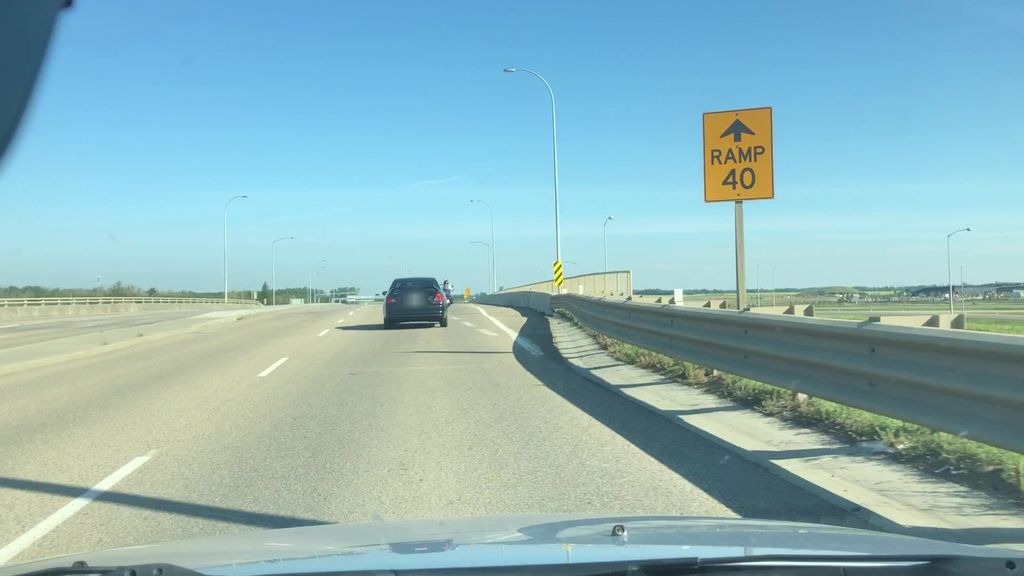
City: edmonton